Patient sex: M
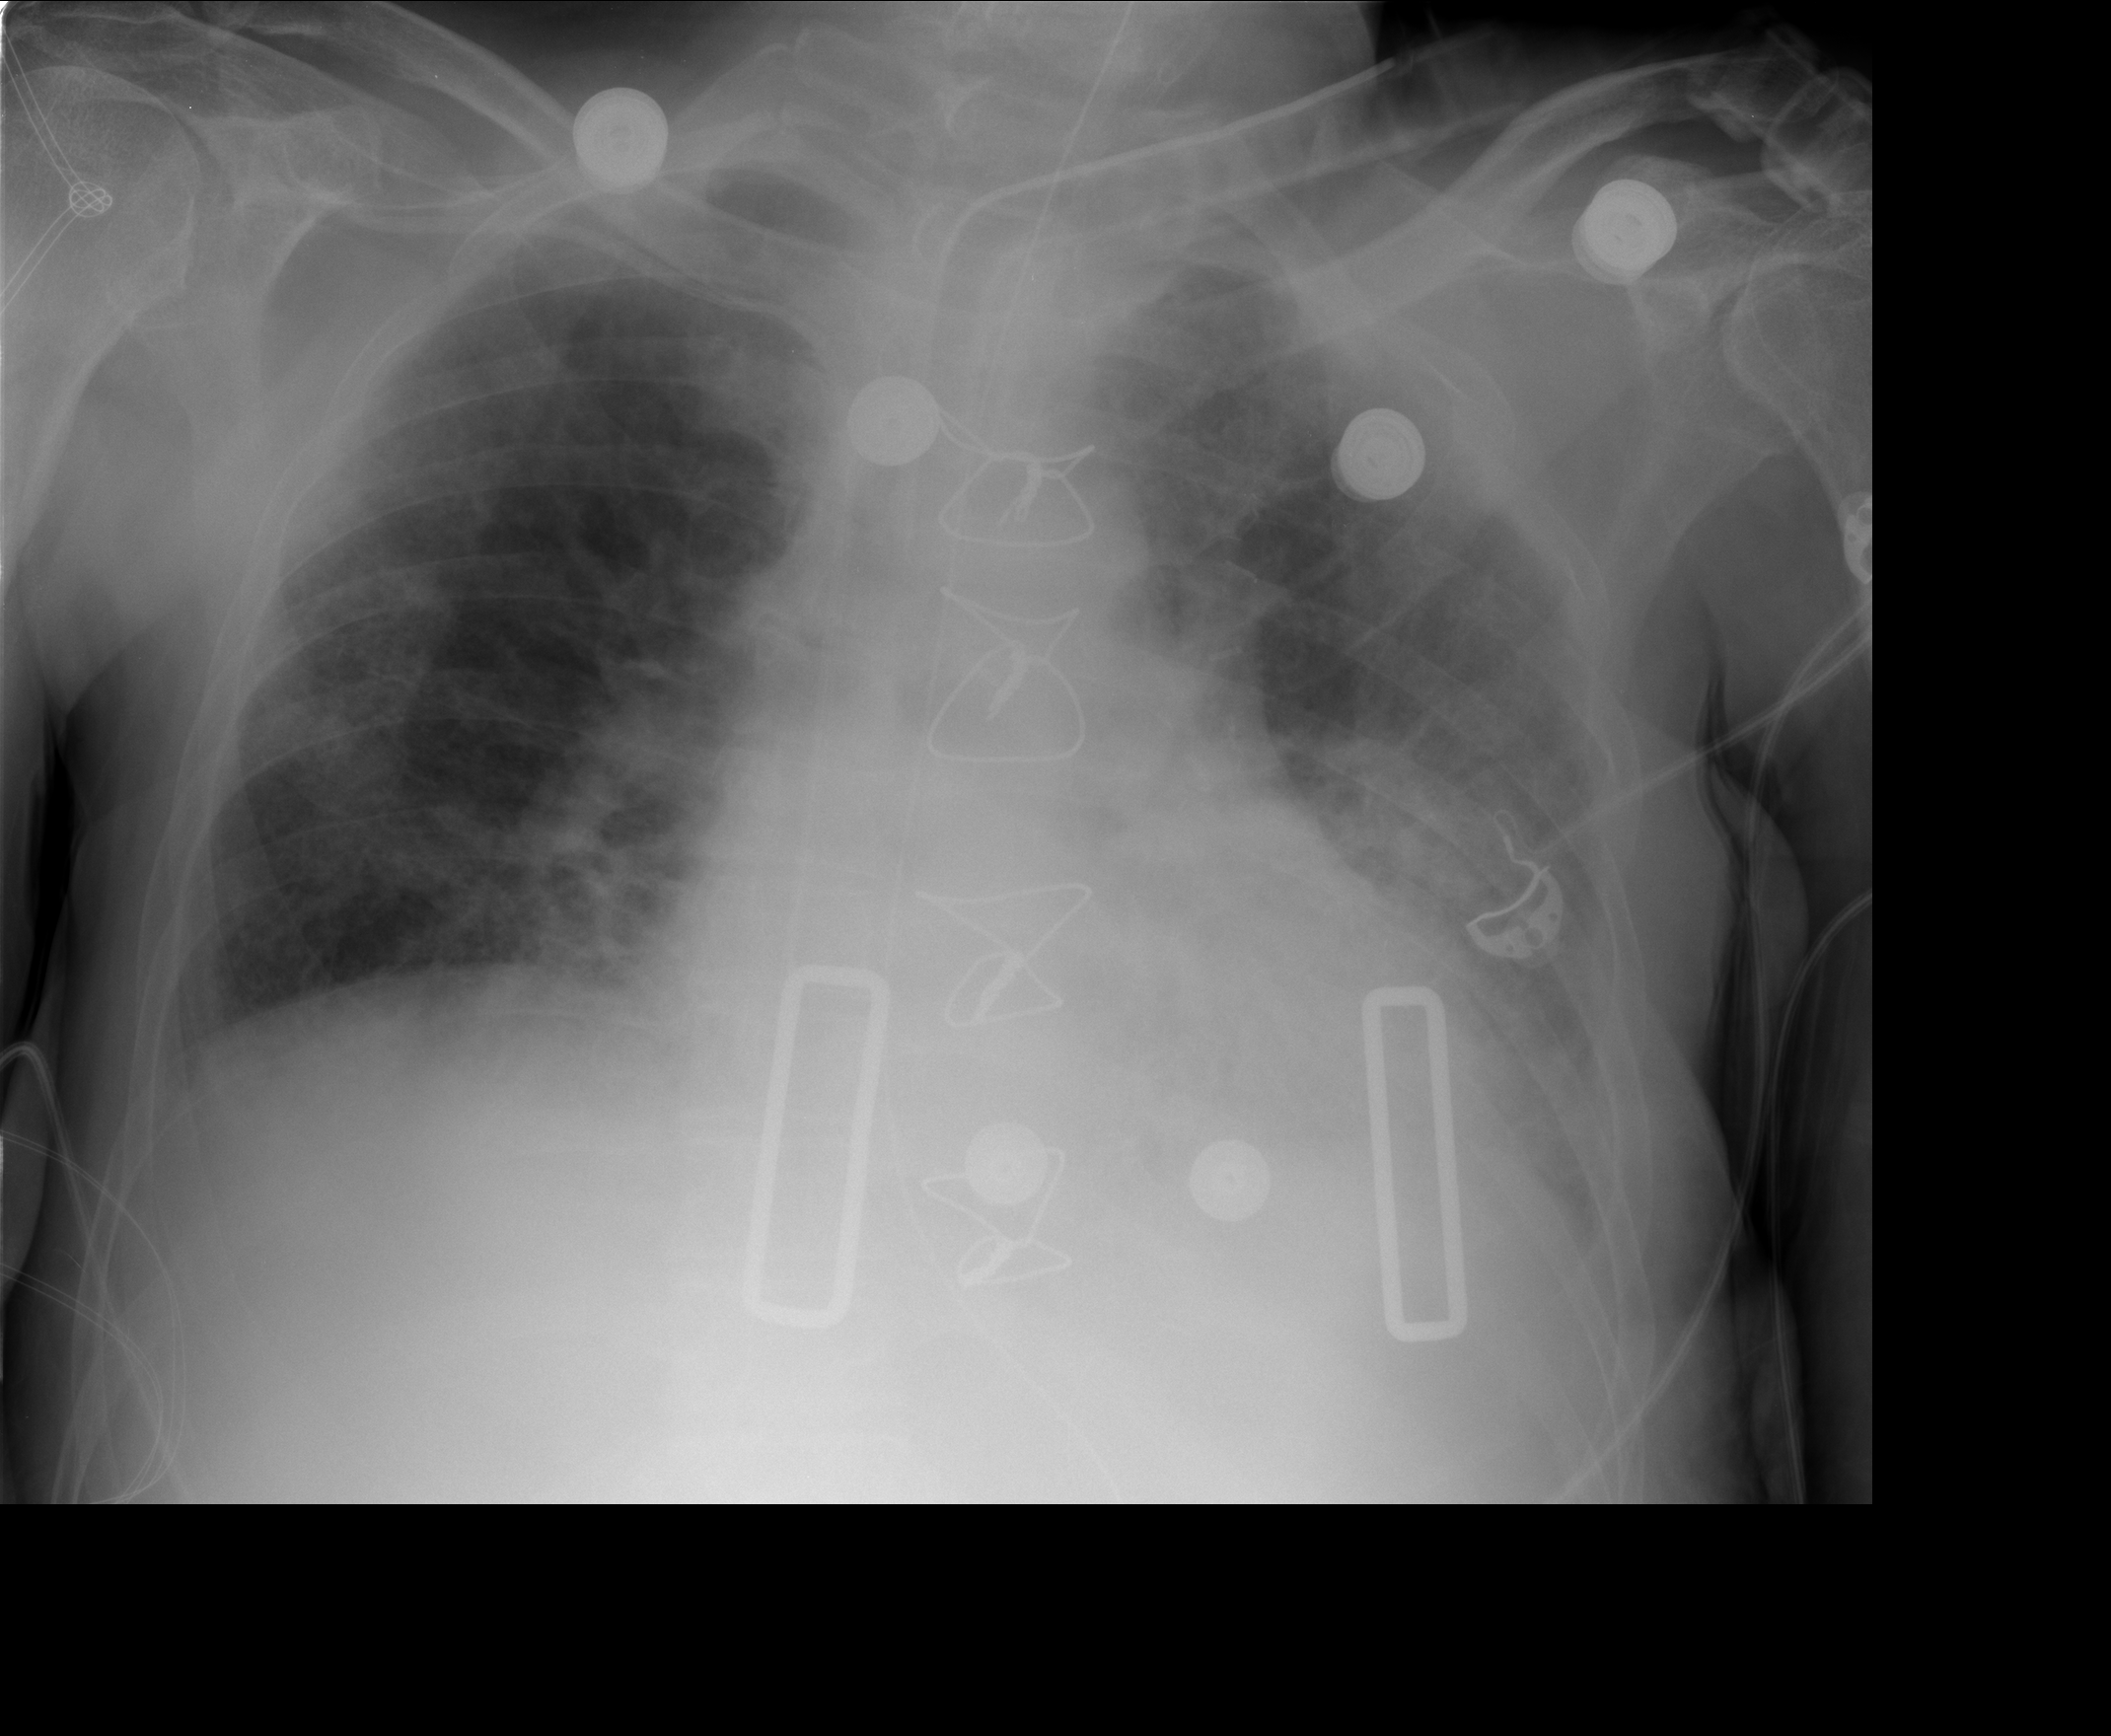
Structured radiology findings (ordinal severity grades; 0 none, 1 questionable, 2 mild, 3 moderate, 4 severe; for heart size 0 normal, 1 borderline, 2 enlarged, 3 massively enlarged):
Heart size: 2
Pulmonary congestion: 2
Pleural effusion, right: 1
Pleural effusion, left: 1
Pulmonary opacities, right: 2
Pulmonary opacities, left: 3
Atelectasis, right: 2
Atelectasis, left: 2